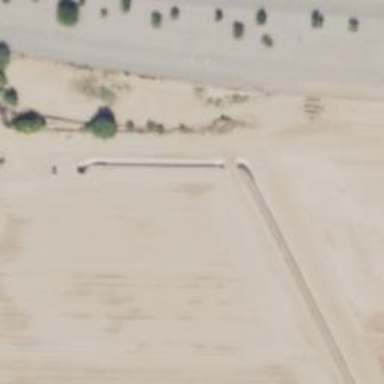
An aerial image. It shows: Culvert underpass for canal.